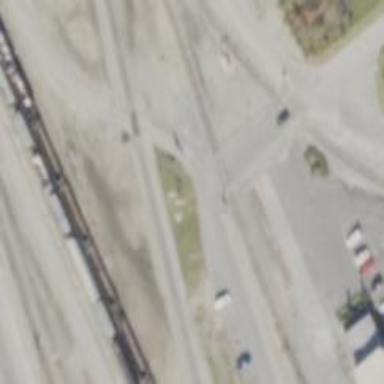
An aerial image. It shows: Railway yard in service.